Question: The labels I use on axis for my graph contains text with more than one word. Like this:

and it looks bad. I tried (as you can see on the graph) to replace the wit spaces with brs or with
in order to render the text in multiple lines. The result is not what I was expected to get.
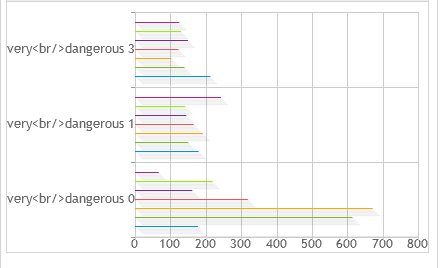
Answer: The '<br/>' is working will trying to split your text into two lines. See a working example <URL>.
In order to make it work, don't forget to load some jqplot plugins : CanvasAxisTickRenderer, CategoryAxisRenderer.
You then need to apply 'tickRenderer: $.jqplot.CanvasAxisTickRenderer' to your serie(s). You need as weel to apply 'renderer: $.jqplot.CategoryAxisRenderer' onto your yaxis.